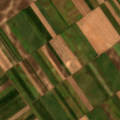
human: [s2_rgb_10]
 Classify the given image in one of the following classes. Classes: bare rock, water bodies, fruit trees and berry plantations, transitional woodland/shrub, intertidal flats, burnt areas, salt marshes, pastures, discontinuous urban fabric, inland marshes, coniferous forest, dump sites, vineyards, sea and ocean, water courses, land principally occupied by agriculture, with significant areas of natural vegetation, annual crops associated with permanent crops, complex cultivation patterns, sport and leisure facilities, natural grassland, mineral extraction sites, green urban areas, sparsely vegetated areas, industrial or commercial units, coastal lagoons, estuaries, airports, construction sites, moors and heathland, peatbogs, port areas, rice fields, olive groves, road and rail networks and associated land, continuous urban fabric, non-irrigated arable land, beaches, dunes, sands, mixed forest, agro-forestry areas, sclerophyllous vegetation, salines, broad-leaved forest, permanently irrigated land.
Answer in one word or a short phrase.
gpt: non-irrigated arable land